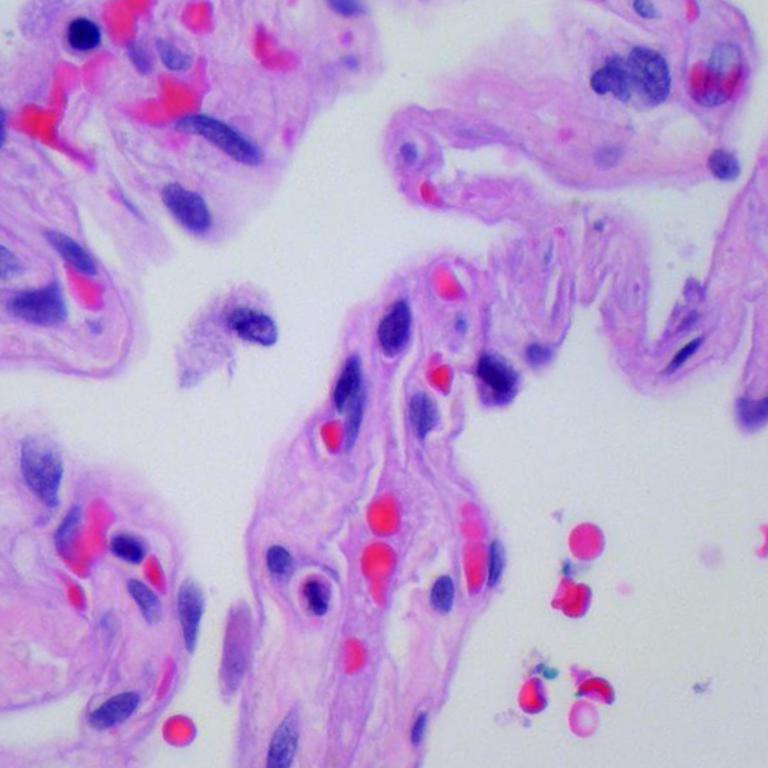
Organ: lung
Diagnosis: benign